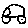
Label: car